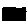
Label: car